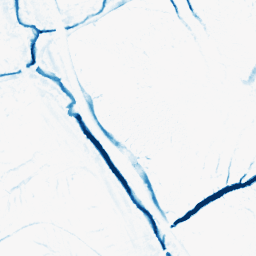
Category: morphological
Decomposition family: morphological
Decomposition parameters: operation: closing
size: 5
Upsampling method: cubic_mitchell
Upsampling parameters: scale: 8
Upsampling scale: 8